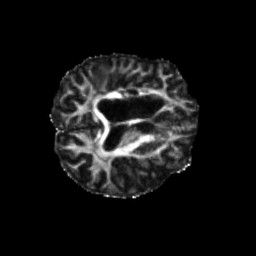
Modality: FA
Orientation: axial
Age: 70
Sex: male
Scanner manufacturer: siemens
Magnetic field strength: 3 T
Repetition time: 5.25 s
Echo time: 0.08 s